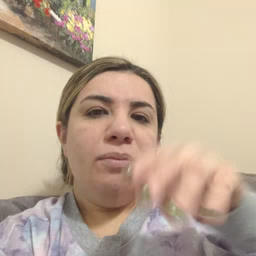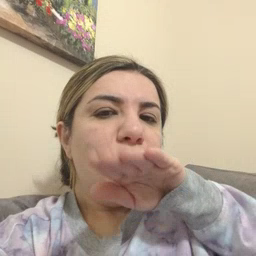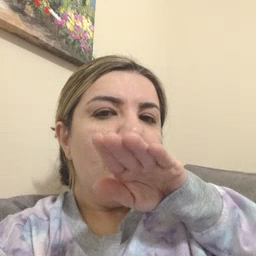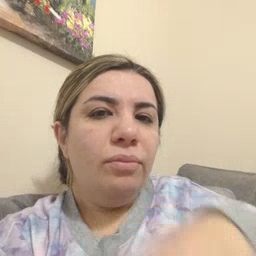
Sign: goose